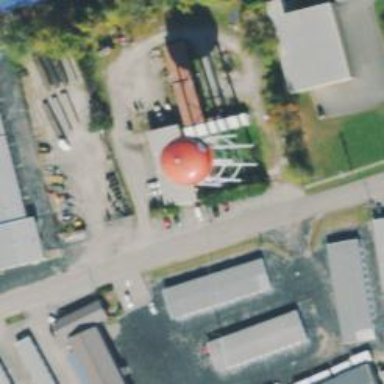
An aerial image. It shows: Water tower that is man-made.